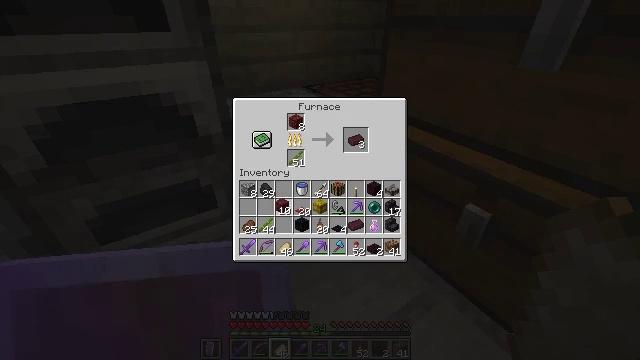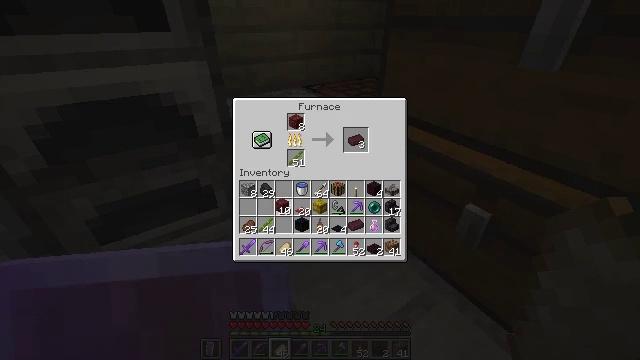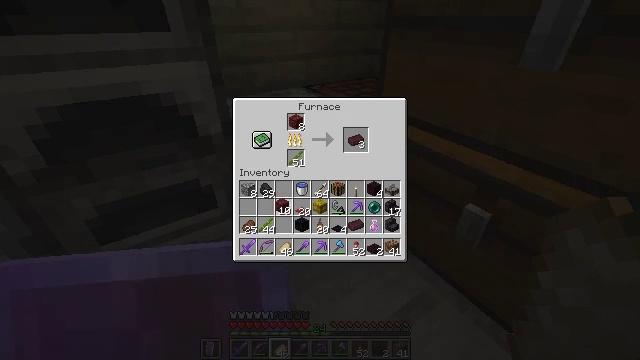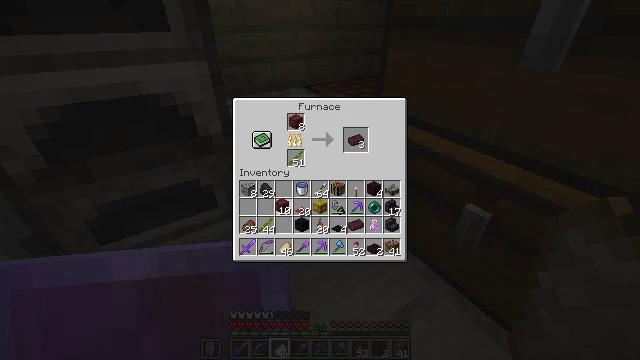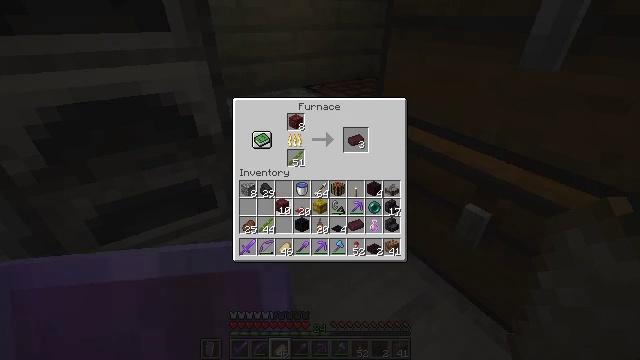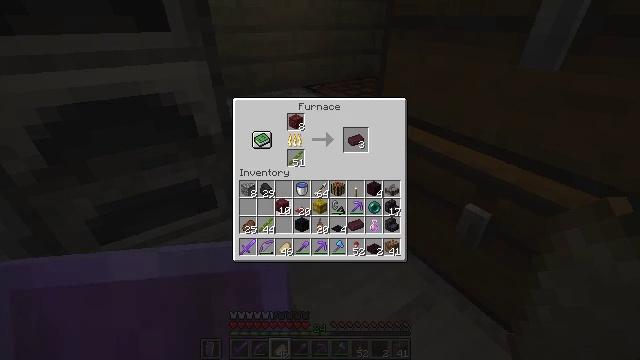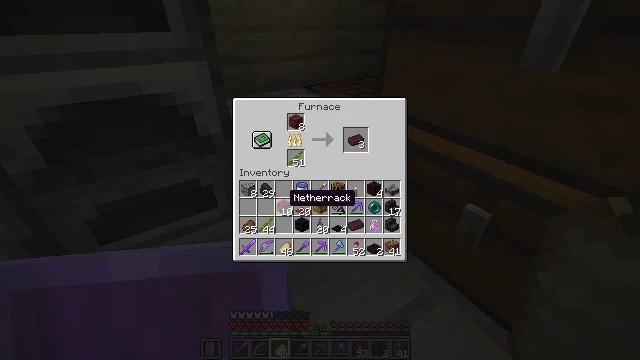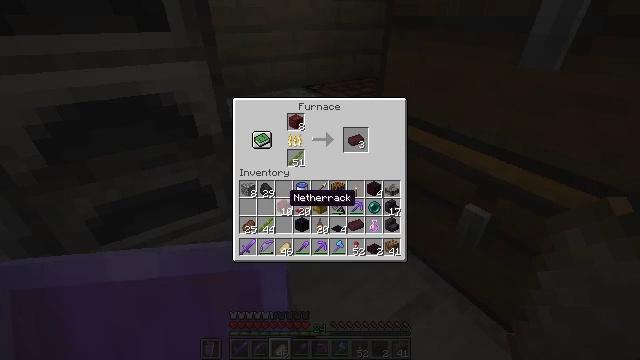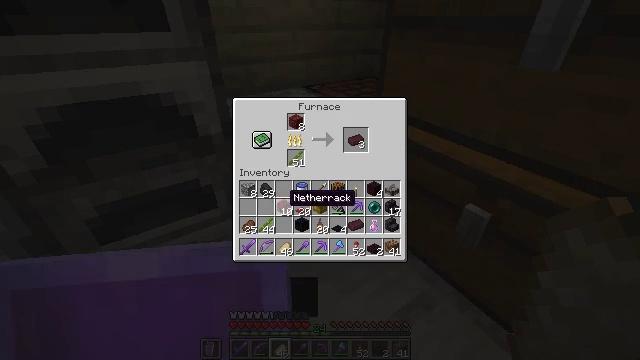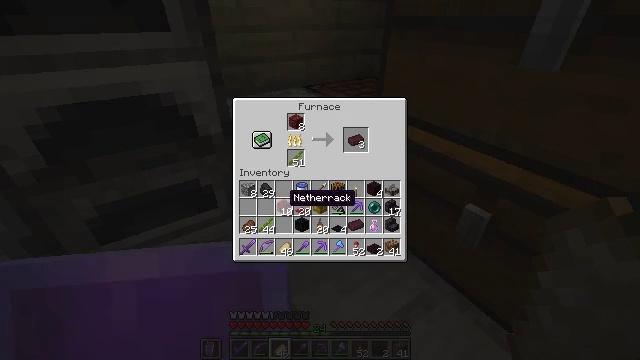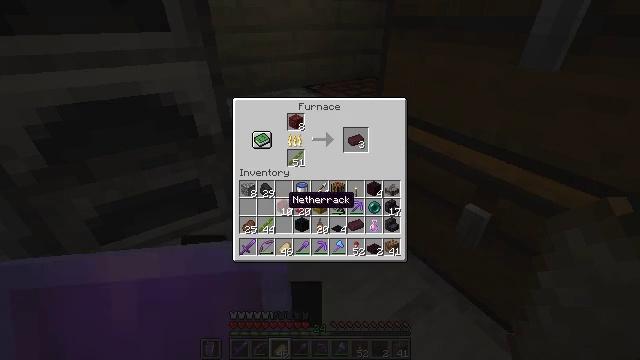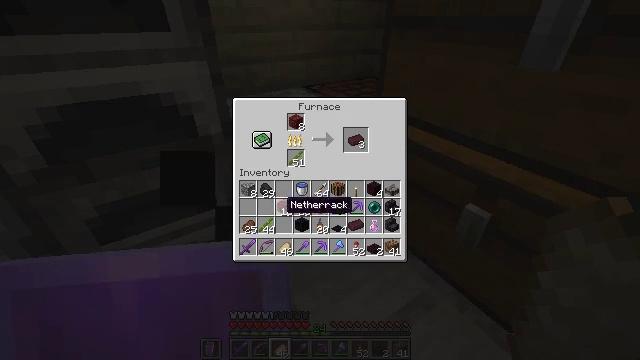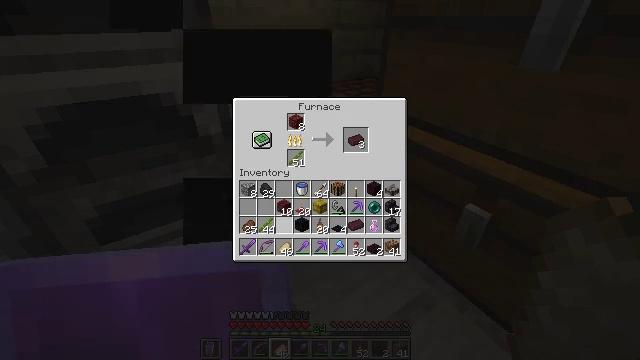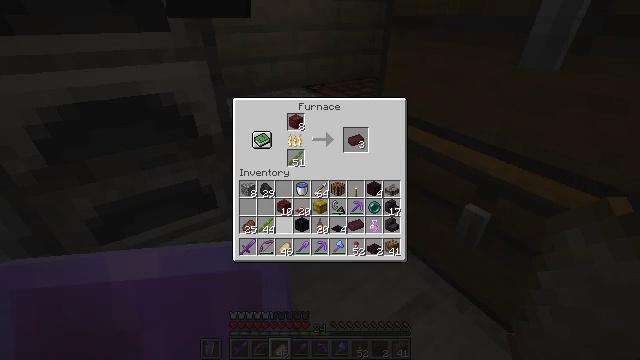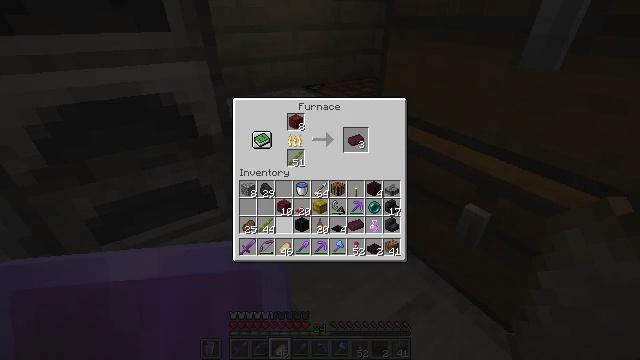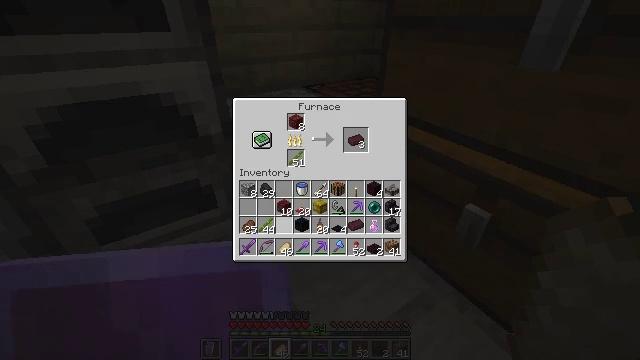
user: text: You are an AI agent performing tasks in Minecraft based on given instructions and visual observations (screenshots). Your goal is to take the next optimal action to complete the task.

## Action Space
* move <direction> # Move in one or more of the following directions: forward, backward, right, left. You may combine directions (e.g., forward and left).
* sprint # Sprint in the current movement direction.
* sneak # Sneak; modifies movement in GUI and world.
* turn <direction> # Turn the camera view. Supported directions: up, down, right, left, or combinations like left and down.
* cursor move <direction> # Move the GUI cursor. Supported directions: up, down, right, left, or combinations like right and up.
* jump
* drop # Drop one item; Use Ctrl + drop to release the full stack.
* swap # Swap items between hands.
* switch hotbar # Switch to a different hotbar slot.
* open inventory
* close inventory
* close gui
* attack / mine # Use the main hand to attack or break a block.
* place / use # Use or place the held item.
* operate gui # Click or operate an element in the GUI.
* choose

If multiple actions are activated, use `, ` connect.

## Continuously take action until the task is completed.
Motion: motion action
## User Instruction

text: Turn on the furnace and smelt netherrack to craft nether brick.
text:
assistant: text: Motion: no_op
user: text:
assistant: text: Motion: no_op
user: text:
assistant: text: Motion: attack / mine
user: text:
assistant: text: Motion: attack / mine
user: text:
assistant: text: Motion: attack / mine
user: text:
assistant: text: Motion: no_op
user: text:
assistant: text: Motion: no_op
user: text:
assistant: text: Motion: no_op
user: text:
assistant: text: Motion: no_op
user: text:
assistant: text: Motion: no_op
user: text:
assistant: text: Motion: no_op
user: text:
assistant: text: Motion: no_op
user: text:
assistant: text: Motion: no_op
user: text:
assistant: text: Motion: no_op
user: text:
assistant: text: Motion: sneak
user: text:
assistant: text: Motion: sneak
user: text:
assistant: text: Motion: sneak
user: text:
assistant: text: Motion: sneak
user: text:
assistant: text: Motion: sneak
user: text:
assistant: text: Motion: sneak
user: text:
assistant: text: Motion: sneak
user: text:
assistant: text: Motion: sneak
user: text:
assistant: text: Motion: sneak
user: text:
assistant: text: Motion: sneak
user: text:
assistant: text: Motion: sneak, attack / mine
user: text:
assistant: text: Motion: sneak, attack / mine
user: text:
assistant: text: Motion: sneak, attack / mine
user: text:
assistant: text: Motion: sneak
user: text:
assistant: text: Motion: sneak
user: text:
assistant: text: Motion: no_op